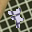
Label: 7